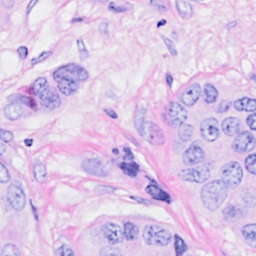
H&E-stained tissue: Breast